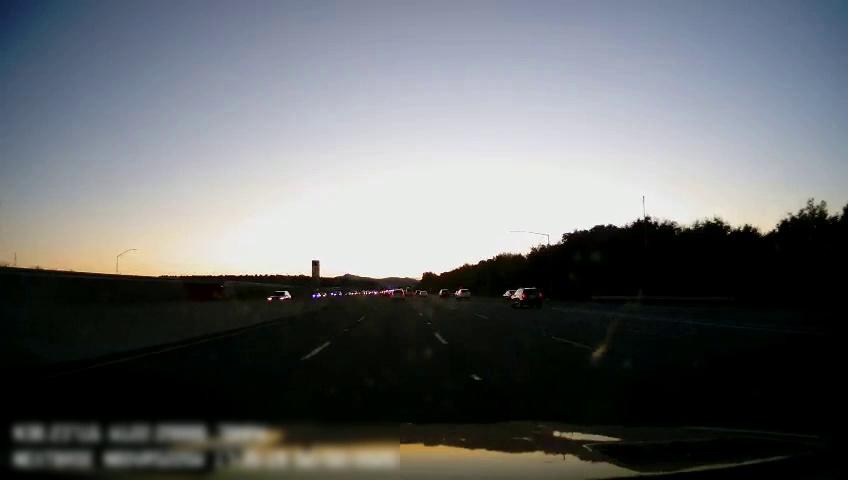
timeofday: Dusk/Dawn/Twilight
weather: Sunny
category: Drivable Space
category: Vehicles | SUV
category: Vehicles | SUV
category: Vehicles | Car
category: Vehicles | SUV
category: Vehicles | SUV
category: Vehicles | SUV
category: Lanes | Alternate Lane
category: Lanes | Current Lane
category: Lanes | Current Lane
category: Lanes | Alternate Lane
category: Lanes | Alternate Lane